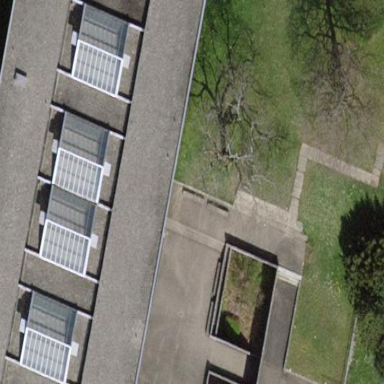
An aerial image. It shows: School building.